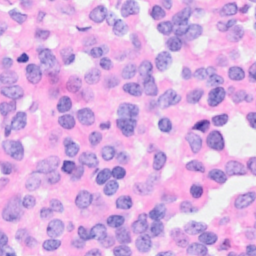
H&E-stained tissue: Breast